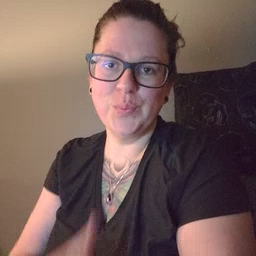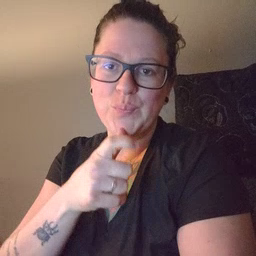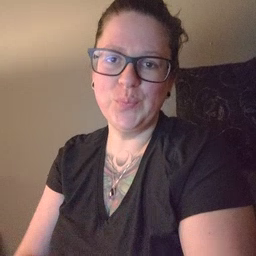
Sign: who